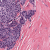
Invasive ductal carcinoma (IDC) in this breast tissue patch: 0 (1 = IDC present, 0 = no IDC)